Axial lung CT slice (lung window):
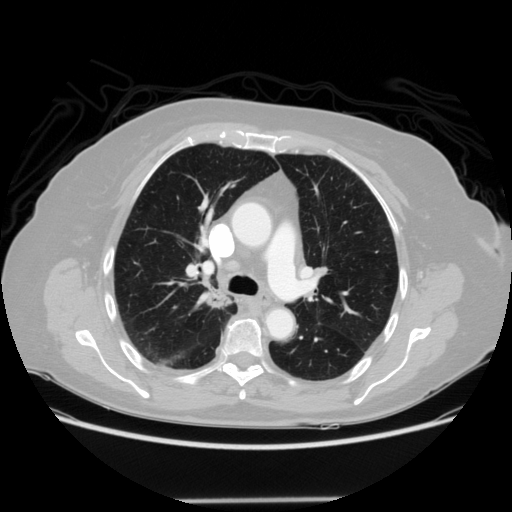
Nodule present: no